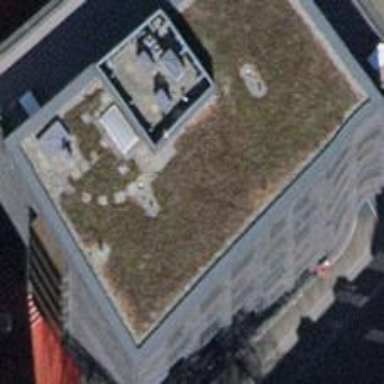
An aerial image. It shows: Office building.